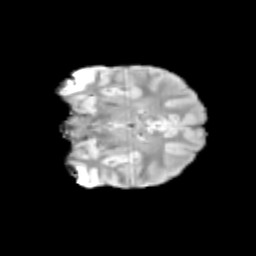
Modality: T2w
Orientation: coronal
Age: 12
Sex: male
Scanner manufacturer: siemens
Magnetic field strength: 3 T
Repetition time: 3.8 s
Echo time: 0.07 s